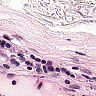
Metastatic tissue present: no